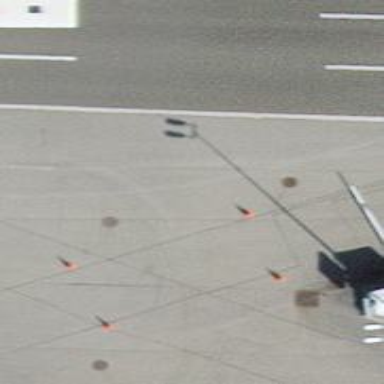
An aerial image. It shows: Asphalt service road.